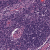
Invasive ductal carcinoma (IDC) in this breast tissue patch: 0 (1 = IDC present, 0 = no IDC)